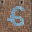
Label: 6